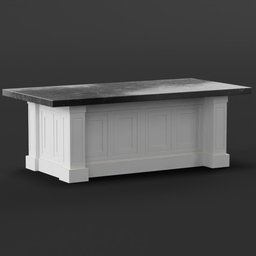
Label: furniture